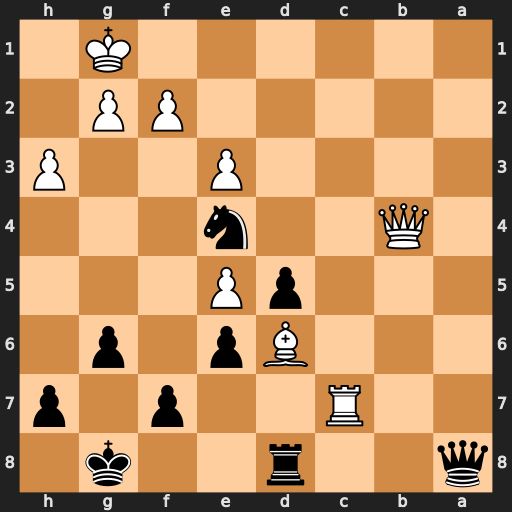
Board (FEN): q2r2k1/2R2p1p/3Bp1p1/3pP3/1Q2n3/4P2P/5PP1/6K1
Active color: b
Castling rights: -
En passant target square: -
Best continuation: Qa1+ Kh2 Nxf2